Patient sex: M
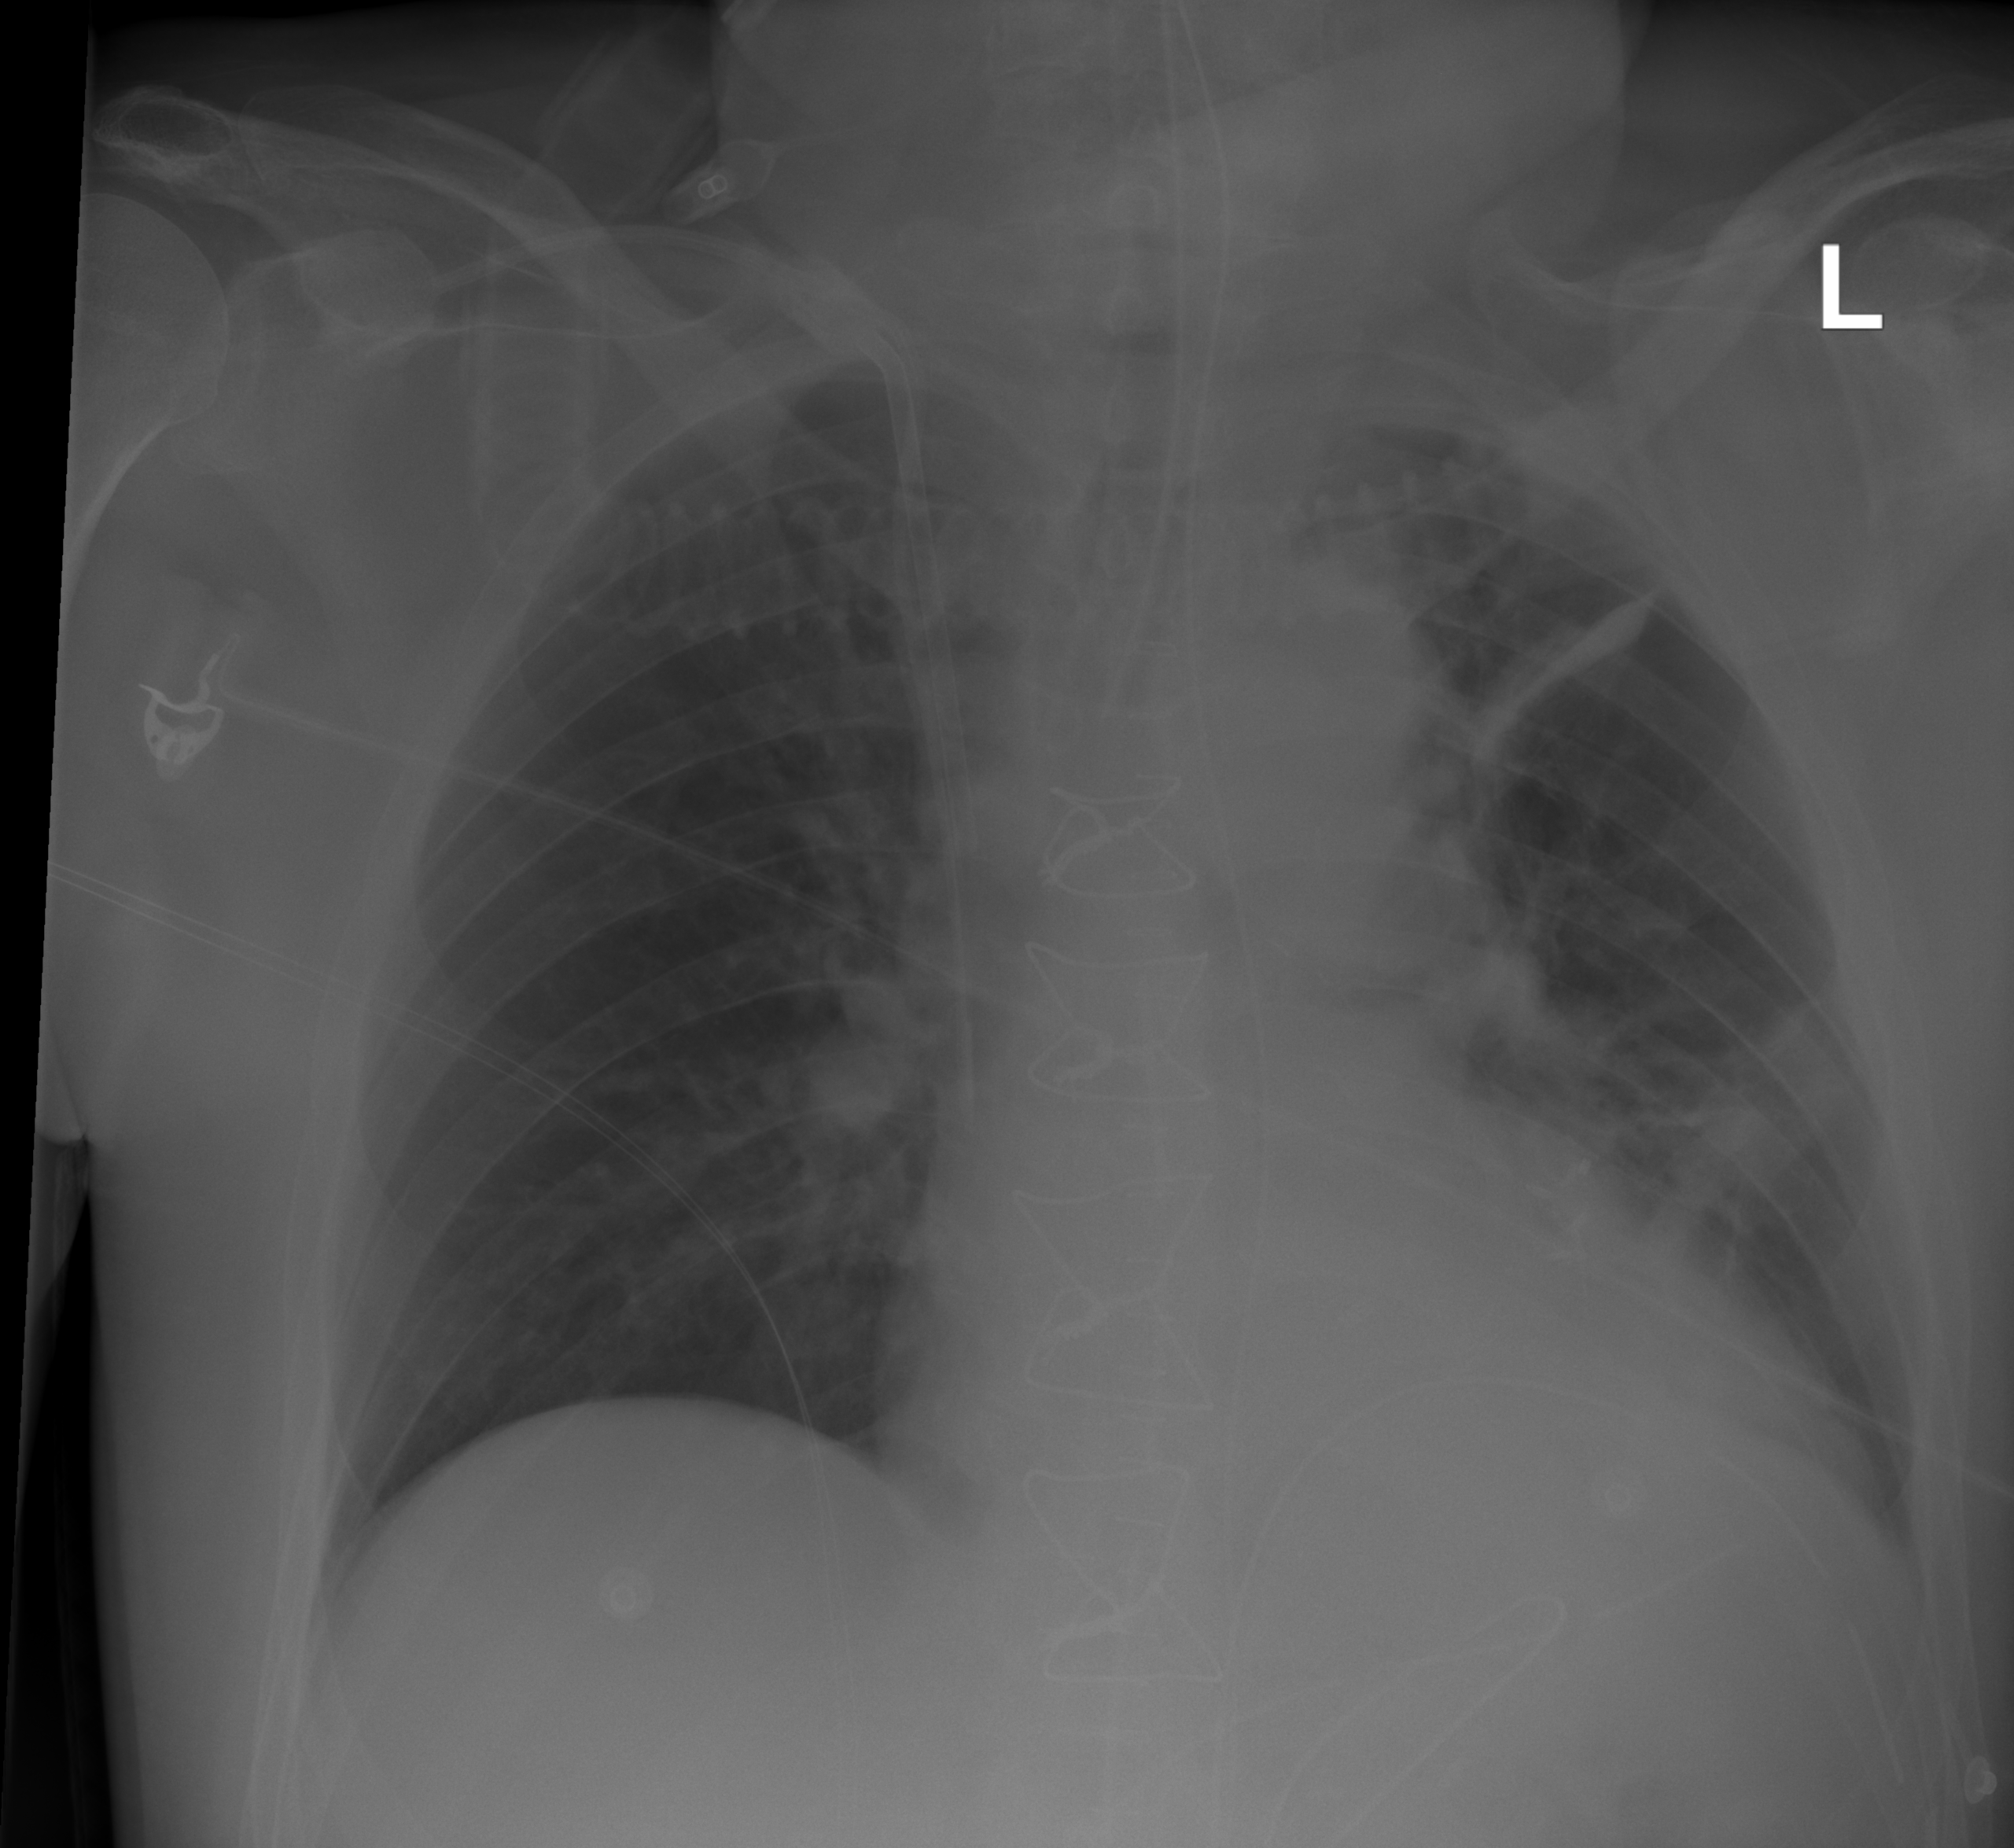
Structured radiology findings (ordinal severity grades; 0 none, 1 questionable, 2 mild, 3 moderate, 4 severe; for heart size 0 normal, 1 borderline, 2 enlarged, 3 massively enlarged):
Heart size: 0
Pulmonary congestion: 0
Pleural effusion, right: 0
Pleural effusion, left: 0
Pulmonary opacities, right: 0
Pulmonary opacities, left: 1
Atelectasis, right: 0
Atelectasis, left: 2